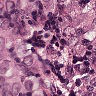
Metastatic tissue present: yes